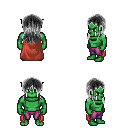
a pixel art fantasy rpg character, male body template, orc, green skin, maroon cape, magenta pants, gray unkempt hairstyle, four views (front, back, left, right), 2x2 character sprite sheet, small pixel art, hard edges, no anti-aliasing